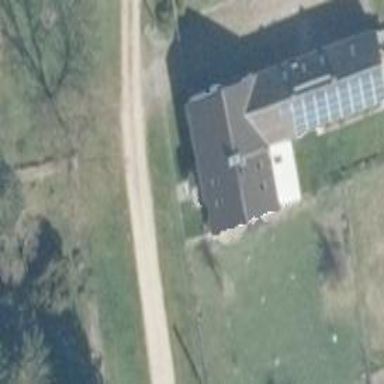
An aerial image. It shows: Simple and straightforward house.